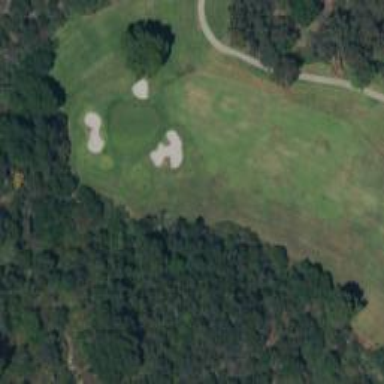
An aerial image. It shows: View of golf hole.